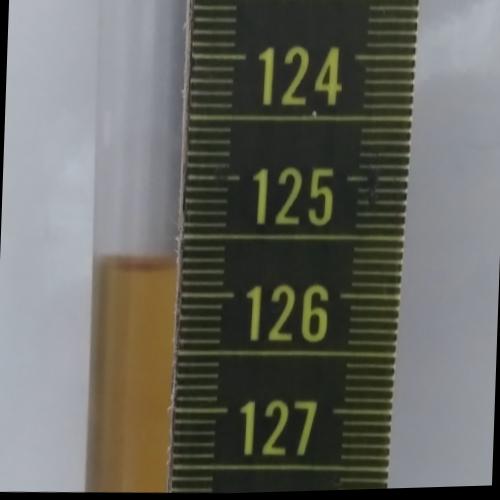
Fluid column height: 125.8 cm